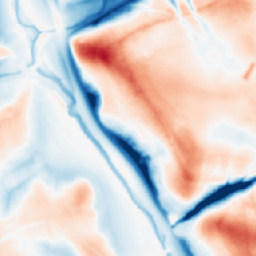
Category: multiscale
Decomposition family: dog_multiscale
Decomposition parameters: sigma_ratio: 1.6
n_scales: 6
base_sigma: 1
Upsampling method: nearest
Upsampling parameters: scale: 4
Upsampling scale: 4